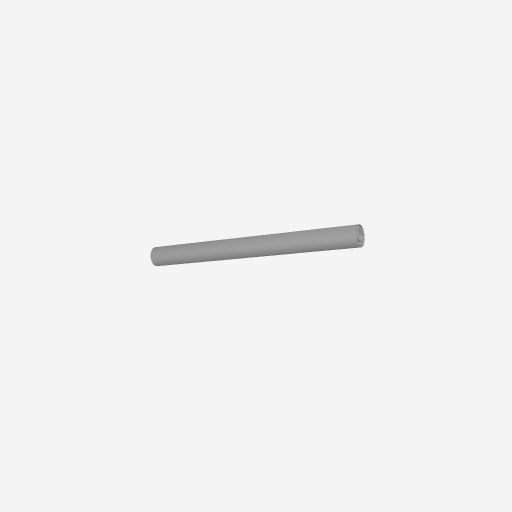
Part: GoTUBE360